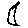
Label: moon